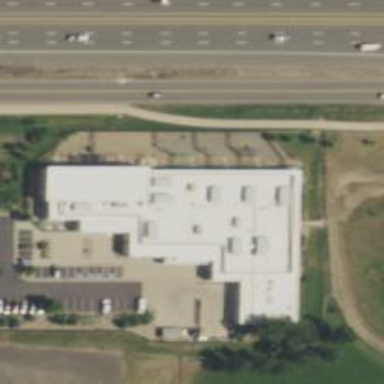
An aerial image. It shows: Animal shelter housed in building.